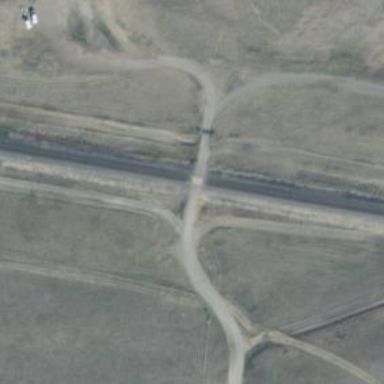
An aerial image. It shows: Level crossing along the railway.